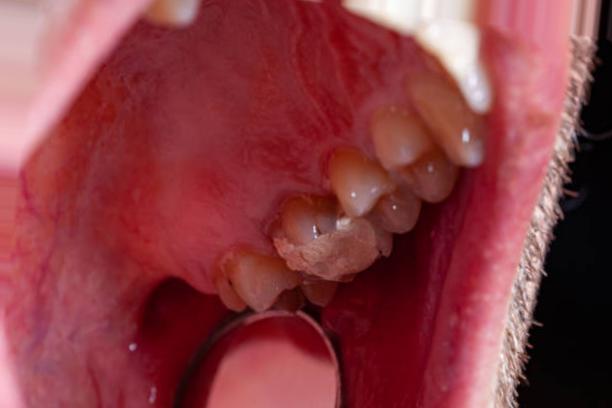
Condition: Caries